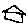
Label: house